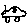
Label: car